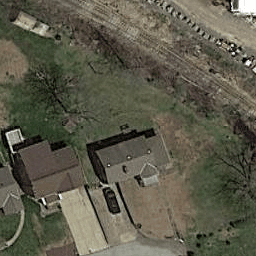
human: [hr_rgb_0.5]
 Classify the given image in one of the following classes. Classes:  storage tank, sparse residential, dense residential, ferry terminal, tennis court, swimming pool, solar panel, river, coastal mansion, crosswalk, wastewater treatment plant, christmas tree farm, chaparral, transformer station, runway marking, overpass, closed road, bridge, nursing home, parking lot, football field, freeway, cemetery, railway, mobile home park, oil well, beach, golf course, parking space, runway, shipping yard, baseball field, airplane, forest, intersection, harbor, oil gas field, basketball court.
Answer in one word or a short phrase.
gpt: sparse residential